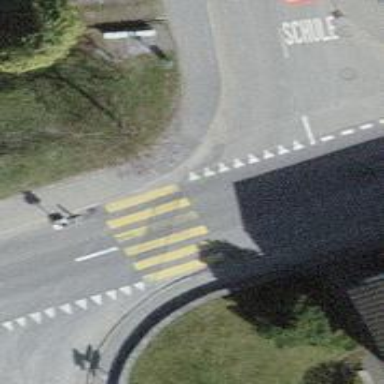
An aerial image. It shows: Zebra crossing on the road.